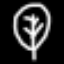
Label: leaf